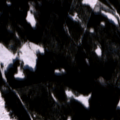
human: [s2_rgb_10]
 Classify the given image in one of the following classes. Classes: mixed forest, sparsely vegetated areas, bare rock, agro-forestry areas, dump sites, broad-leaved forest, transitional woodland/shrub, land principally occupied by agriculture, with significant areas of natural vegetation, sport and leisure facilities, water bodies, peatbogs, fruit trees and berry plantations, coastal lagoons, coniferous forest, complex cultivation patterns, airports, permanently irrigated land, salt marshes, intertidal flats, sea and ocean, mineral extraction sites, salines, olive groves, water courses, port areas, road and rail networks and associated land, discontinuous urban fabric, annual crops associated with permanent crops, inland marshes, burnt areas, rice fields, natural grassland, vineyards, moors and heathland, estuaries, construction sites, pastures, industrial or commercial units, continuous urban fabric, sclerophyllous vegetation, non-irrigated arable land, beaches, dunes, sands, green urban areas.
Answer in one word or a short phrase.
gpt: coniferous forest, mixed forest, sea and ocean